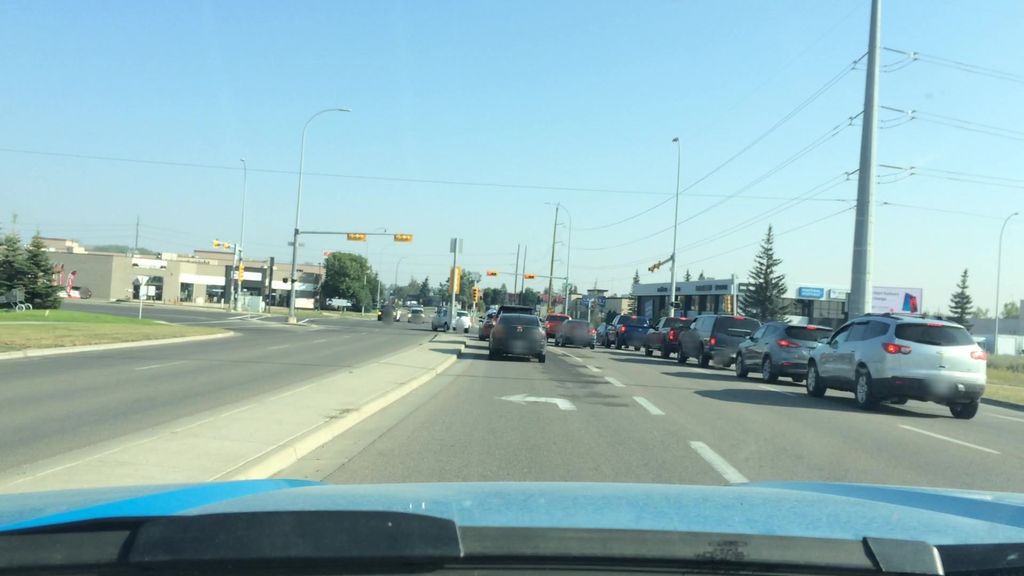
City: calgary